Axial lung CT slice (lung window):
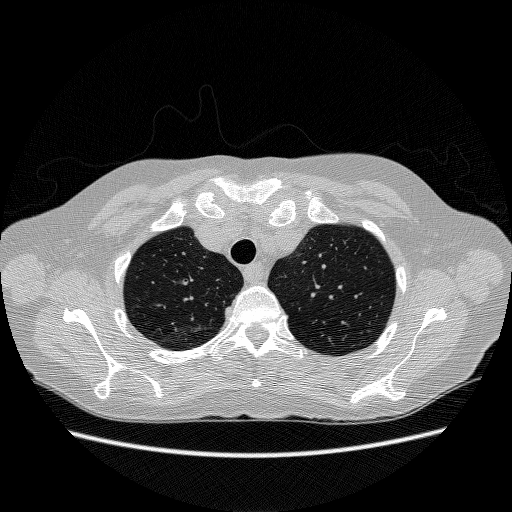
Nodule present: no